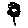
Label: flower